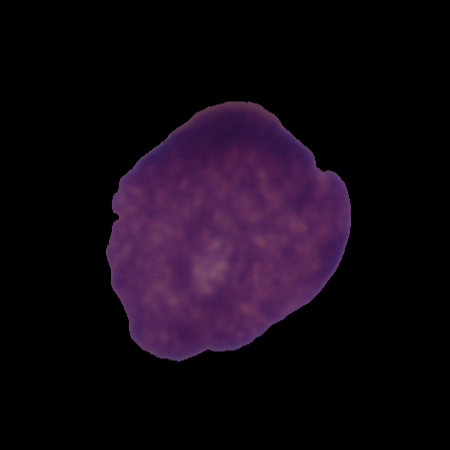
Label: cancer